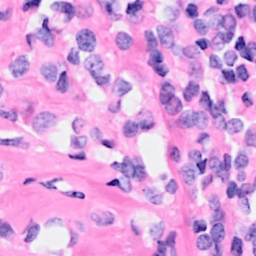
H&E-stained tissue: Breast